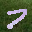
Label: 7